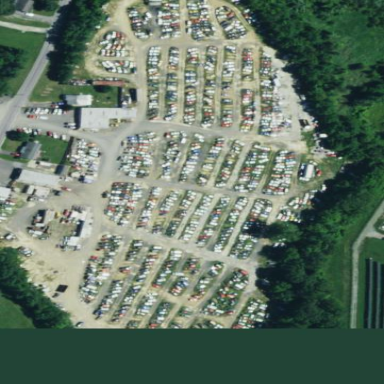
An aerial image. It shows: Scrap yard situated in industrial area.